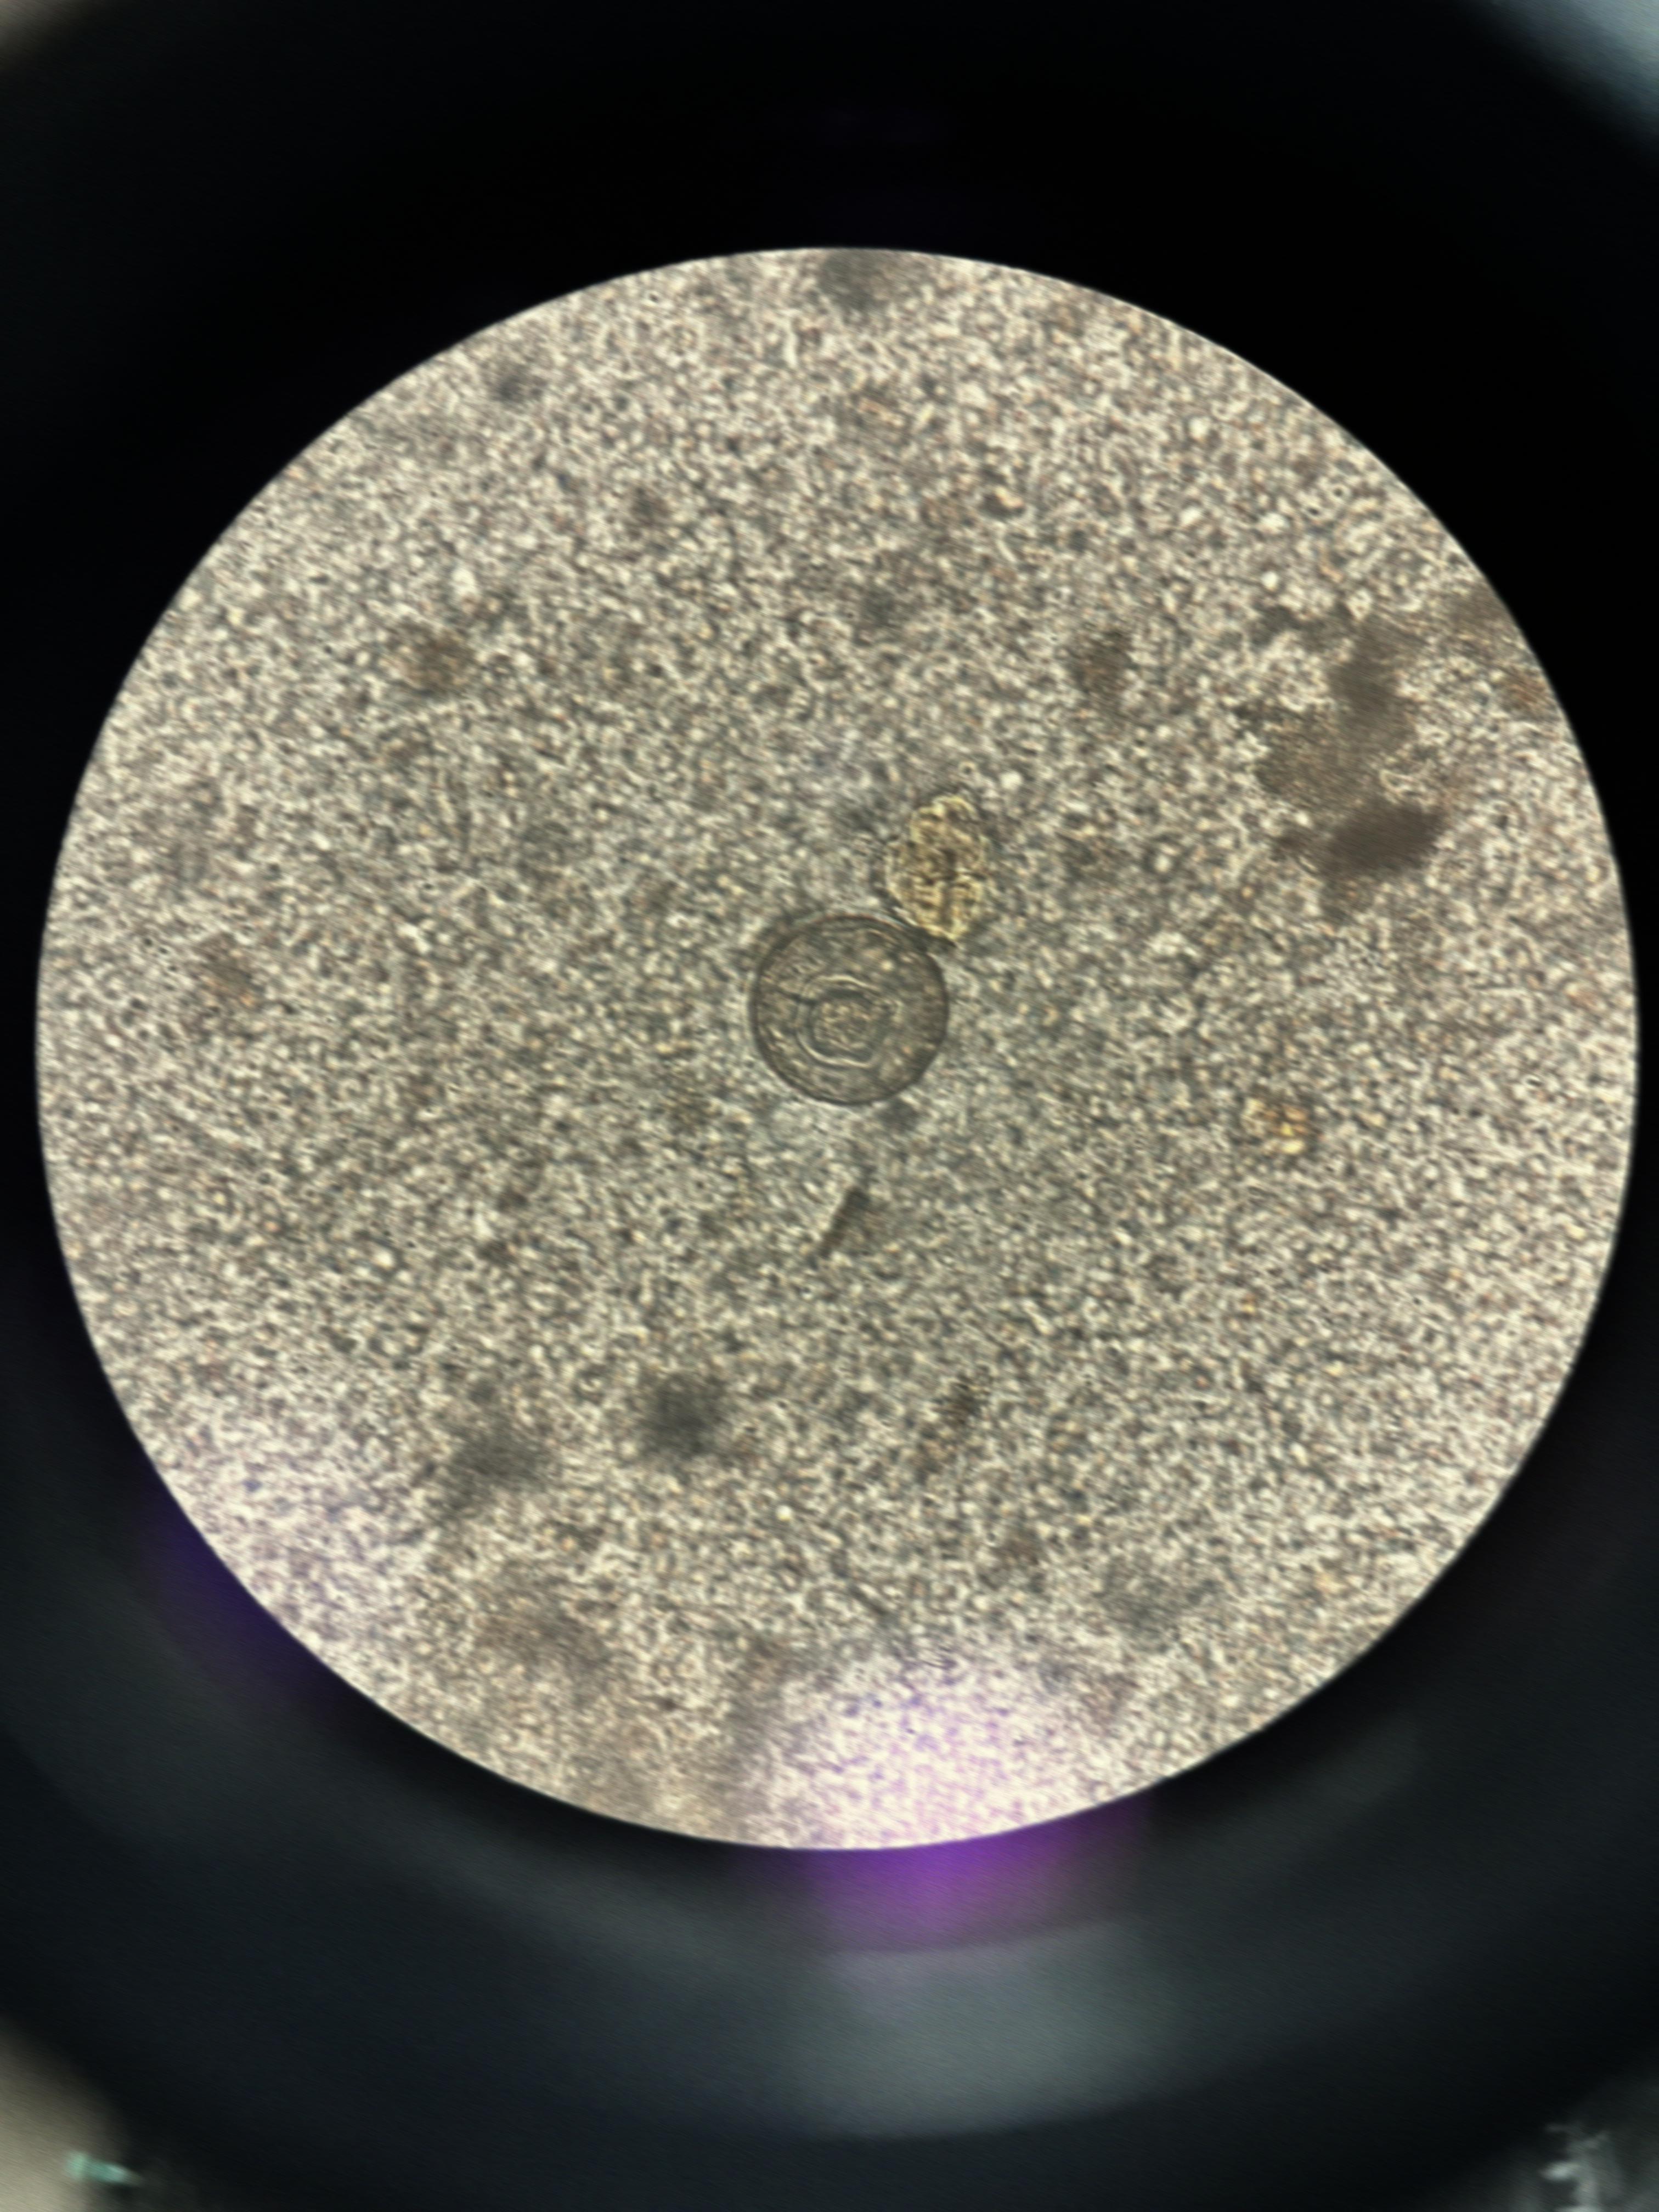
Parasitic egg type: Hymenolepis diminuta